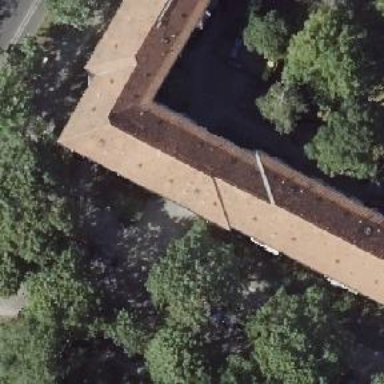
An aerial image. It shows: Footway tunnel passing through building.